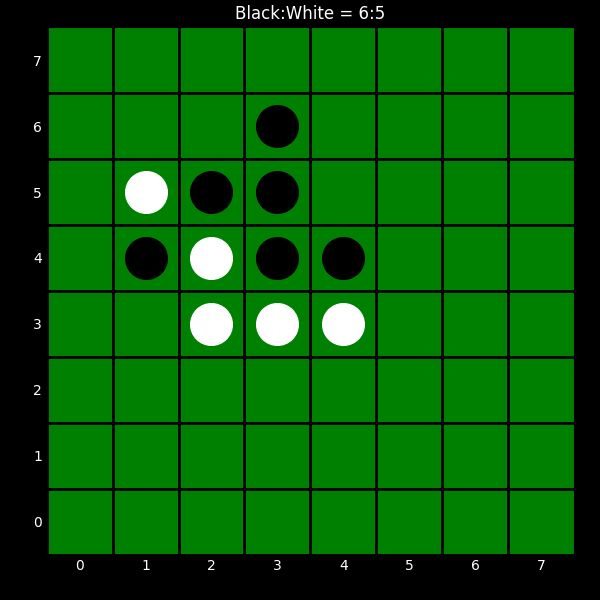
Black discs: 6
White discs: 5